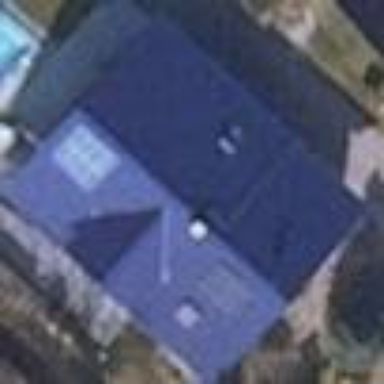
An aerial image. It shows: Simple house.